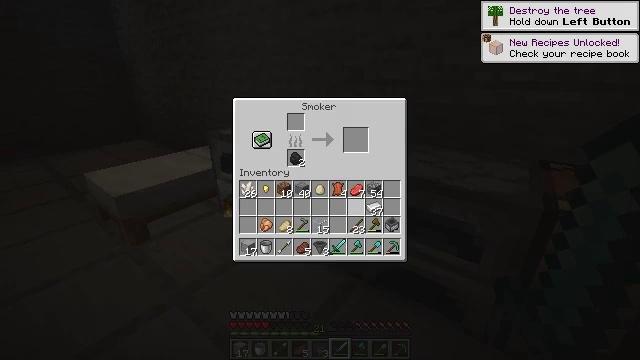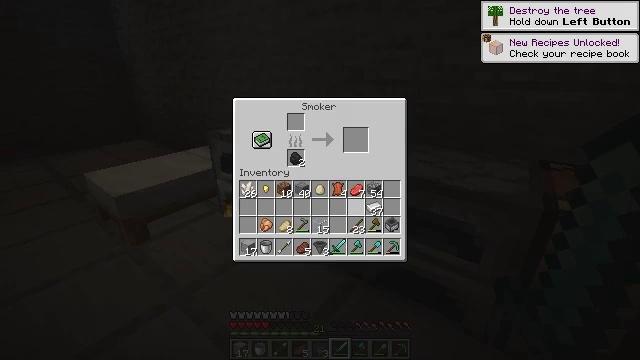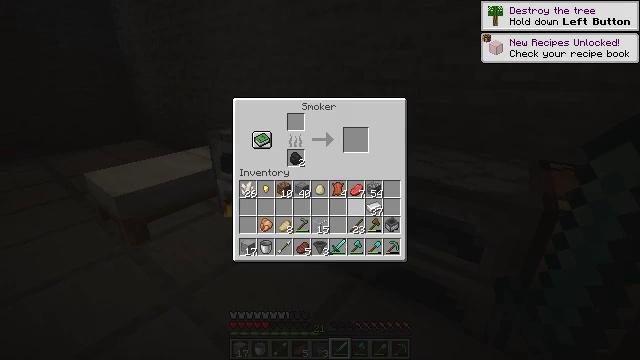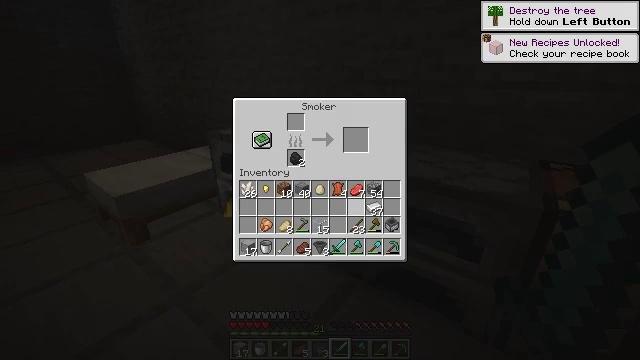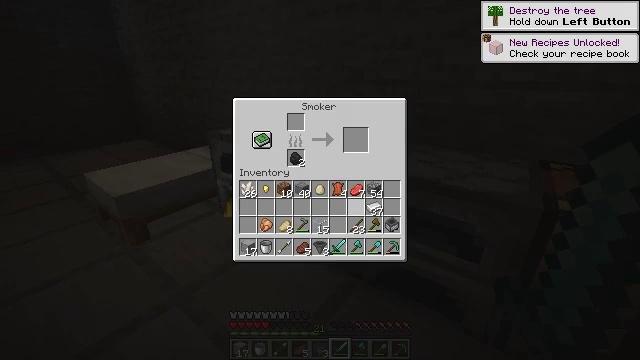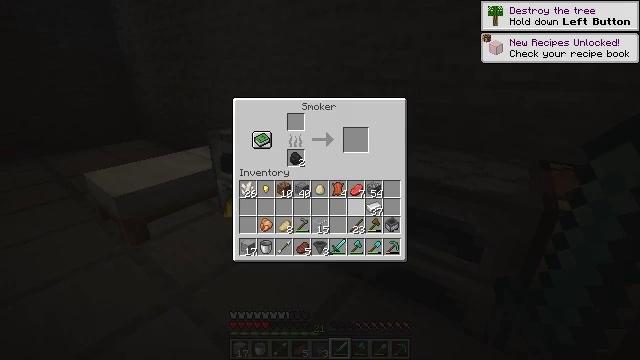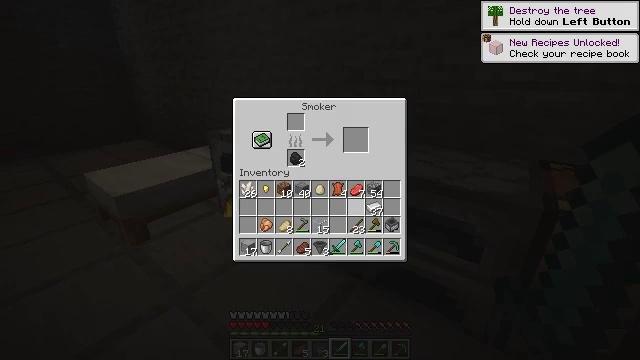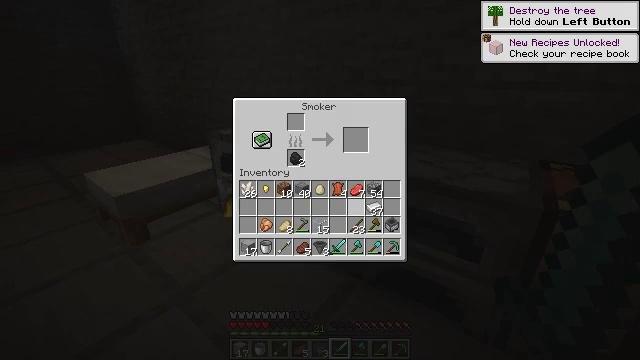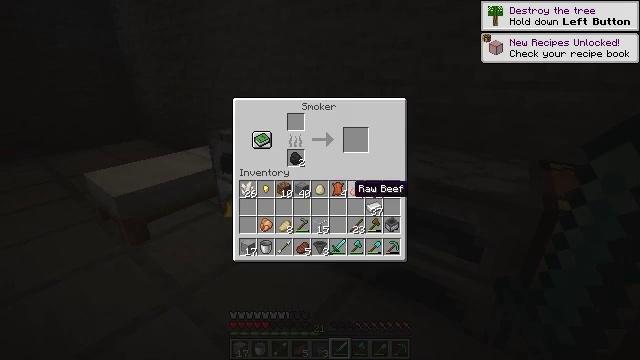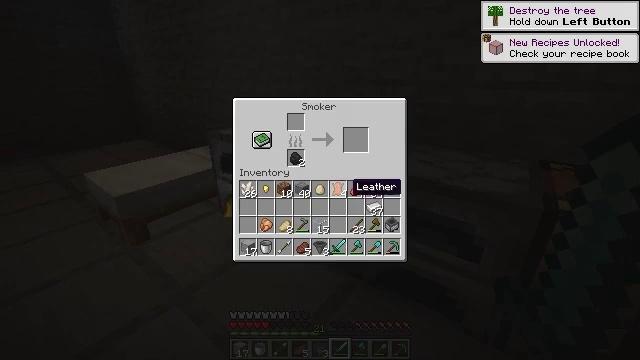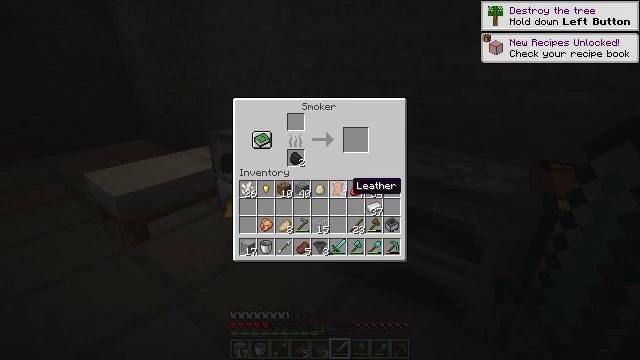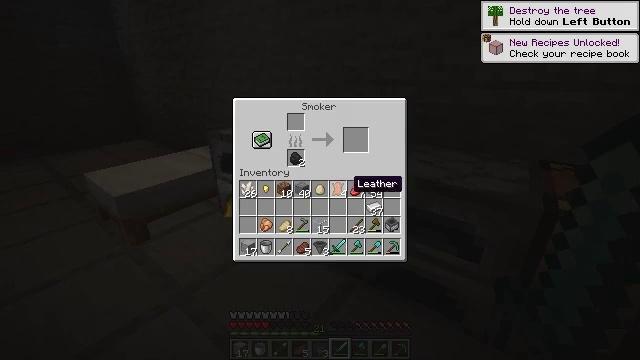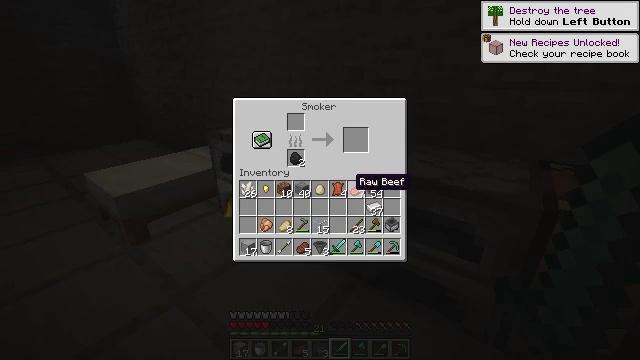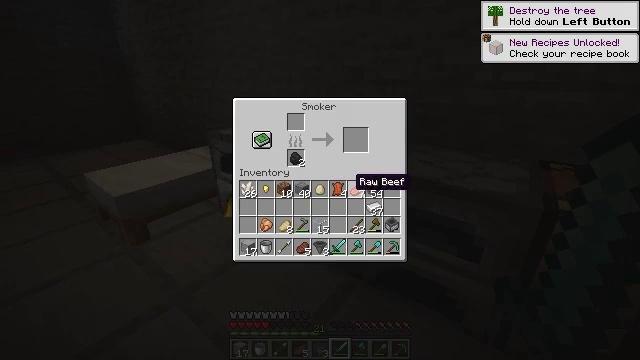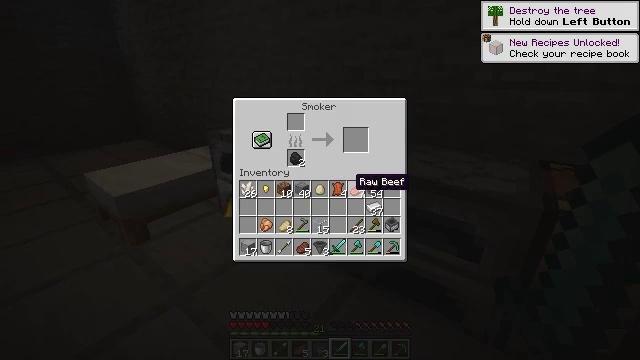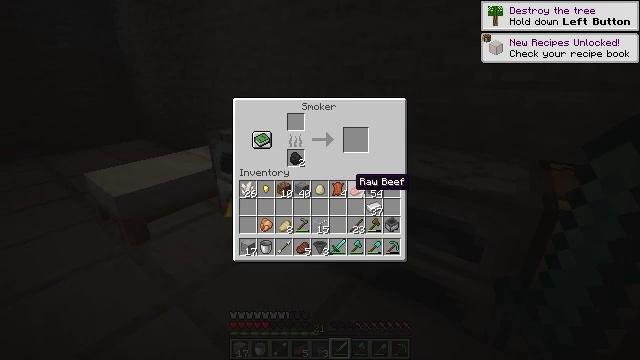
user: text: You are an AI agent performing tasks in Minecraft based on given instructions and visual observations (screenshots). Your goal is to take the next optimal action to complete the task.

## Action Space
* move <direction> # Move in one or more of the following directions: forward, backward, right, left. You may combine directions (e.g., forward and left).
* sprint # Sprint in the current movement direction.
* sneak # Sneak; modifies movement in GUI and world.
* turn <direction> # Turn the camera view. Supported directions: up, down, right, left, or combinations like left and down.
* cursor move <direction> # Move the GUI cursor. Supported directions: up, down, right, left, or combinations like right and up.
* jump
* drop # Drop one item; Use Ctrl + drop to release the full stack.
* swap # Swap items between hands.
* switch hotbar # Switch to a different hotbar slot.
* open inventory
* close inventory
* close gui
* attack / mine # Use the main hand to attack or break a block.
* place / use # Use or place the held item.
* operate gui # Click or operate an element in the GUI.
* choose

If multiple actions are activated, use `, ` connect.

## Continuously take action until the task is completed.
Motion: motion action
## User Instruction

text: Collect the large fern.
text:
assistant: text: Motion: no_op
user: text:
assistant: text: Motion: no_op
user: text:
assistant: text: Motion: no_op
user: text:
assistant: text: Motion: no_op
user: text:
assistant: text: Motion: no_op
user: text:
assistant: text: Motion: no_op
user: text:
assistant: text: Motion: no_op
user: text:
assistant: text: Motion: no_op
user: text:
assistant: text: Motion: no_op
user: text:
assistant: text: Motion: sneak
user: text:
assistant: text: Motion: sneak
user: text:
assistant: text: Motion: sneak
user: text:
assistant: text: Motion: sneak
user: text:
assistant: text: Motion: sneak
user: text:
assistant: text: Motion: sneak
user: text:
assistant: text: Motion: sneak
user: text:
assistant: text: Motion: sneak, attack / mine
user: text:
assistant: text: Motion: sneak, attack / mine
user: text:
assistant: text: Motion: sneak, attack / mine
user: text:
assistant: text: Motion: sneak
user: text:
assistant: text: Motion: sneak
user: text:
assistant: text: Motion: sneak
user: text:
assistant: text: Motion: sneak
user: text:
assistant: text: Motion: sneak
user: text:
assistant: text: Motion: sneak
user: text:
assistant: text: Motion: sneak
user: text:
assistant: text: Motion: sneak
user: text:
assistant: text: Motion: sneak, turn left and down
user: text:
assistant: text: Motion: sneak, turn left and down
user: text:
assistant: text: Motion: no_op